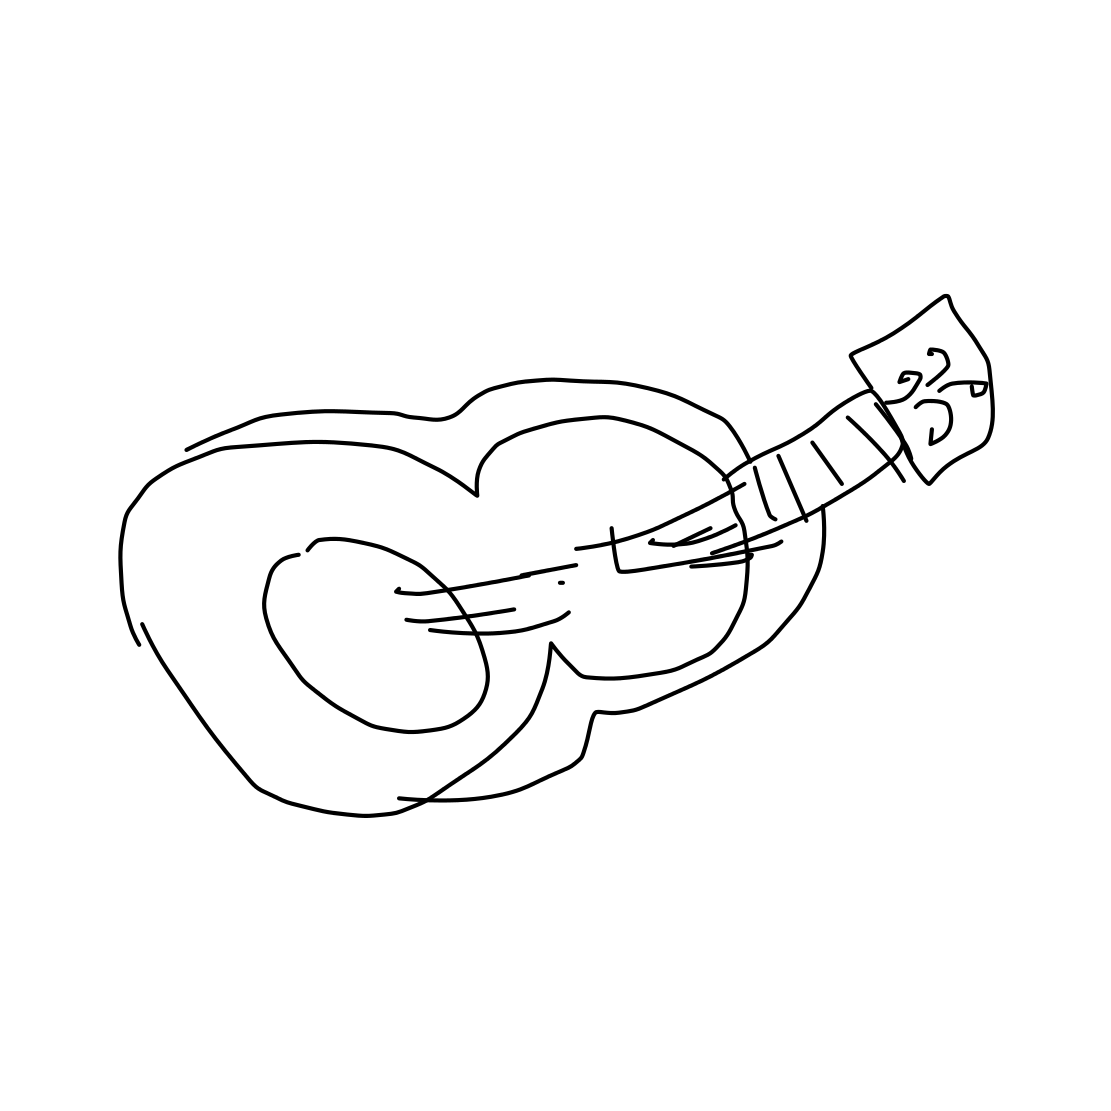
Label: guitar